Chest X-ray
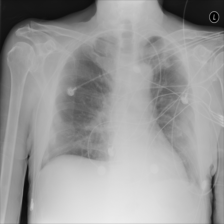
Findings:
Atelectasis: negative
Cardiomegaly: negative
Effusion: negative
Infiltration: negative
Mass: negative
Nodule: negative
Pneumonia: negative
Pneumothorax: negative
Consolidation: negative
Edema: negative
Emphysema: negative
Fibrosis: negative
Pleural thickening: negative
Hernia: negative